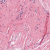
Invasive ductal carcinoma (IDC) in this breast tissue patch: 0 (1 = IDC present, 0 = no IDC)